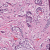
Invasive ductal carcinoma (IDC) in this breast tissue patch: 1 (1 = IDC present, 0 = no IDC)